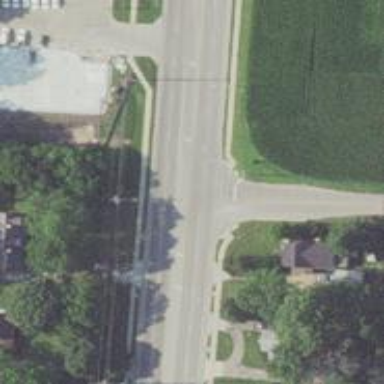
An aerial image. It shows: Solid lane divider marking on the road.